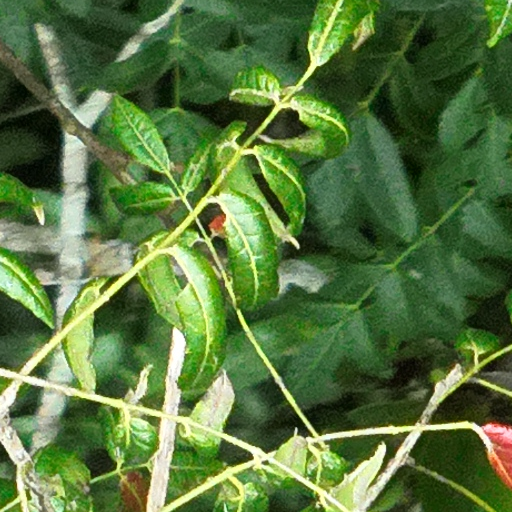
Species: Astronium graveolens
GBIF accepted scientific name: Astronium graveolens
Crown area (m\u00b2): 74.902